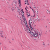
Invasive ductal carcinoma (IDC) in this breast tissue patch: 0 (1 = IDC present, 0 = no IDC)